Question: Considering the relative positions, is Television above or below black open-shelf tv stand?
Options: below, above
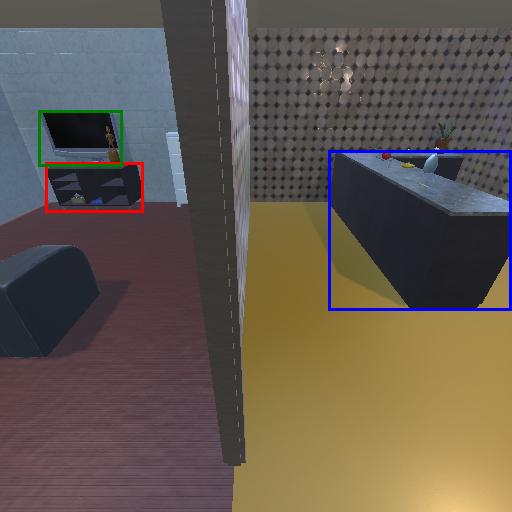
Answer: below